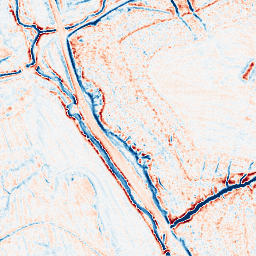
Category: classical
Decomposition family: gaussian_anisotropic
Decomposition parameters: sigma_x: 2
sigma_y: 2
Upsampling method: sinc_hamming
Upsampling parameters: scale: 8
kernel_size: 16
Upsampling scale: 8